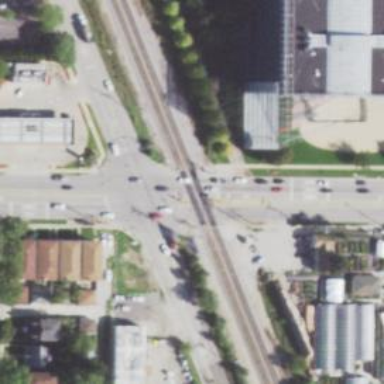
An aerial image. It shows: Railway crossing.